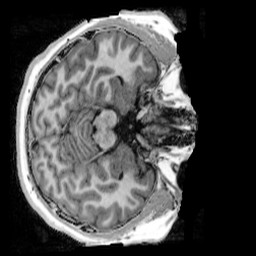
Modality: UNIT1_denoised
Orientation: axial
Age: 13
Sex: female
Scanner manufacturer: siemens
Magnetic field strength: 3 T
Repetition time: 4 s
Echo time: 0.00303 s